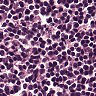
Metastatic tissue present: no